Question: I have a problem in the file 'RouteConfig.cs' in my asp.net mvc4 application :
'''
public static void RegisterRoutes(RouteCollection routes)
{
routes.IgnoreRoute("{resource}.axd/{*pathInfo}");
routes.MapRoute(
name: "Default",
url: "{controller}/{action}/{id}",
defaults: new { controller = "Home", action = "Index", id = UrlParameter.Optional }
);
routes.MapRoute(
name: "Admin",
url: "Admin",
defaults: new { controller = "Home", action = "Administration" }
);
}
'''
in the 'home' controller :
'''
public class HomeController : Controller
{
public ActionResult Index()
{
return View();
}
public ActionResult Administration()
{
return View();
}
'''
and added the view :

but when i put 'http://localhost:61961/Admin' as url the view is not found.
Why this happens? how can i fix it?
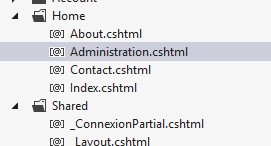
Answer: The Routing config is ordered. please move your administration-Config to the top of RegisterRoutes.
Right now you would be mapped to
> Controller: admin
View: index
as your default routing catches your 'localhost:{port}/admin'
'''
public static void RegisterRoutes(RouteCollection routes)
{
routes.IgnoreRoute("{resource}.axd/{*pathInfo}");
routes.MapRoute(
name: "Admin",
url: "Admin",
defaults: new { controller = "Home", action = "Administration" }
);
routes.MapRoute(
name: "Default",
url: "{controller}/{action}/{id}",
defaults: new { controller = "Home", action = "Index", id = UrlParameter.Optional }
);
}
'''